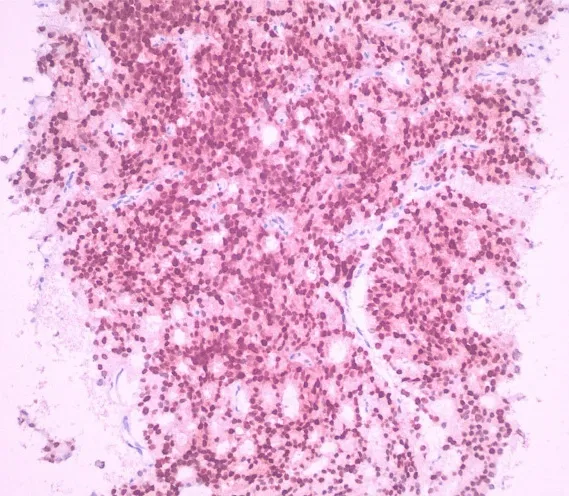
Immunohistochemistry analysis of the lymph node biopsy specimen demonstrating positive expression of NKX3.1 in prostate carcinoma.
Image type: pathology (immunostaining)